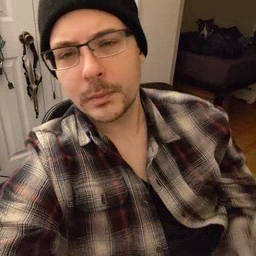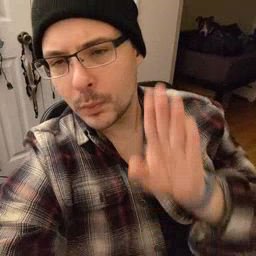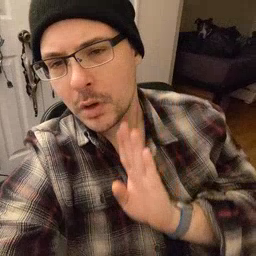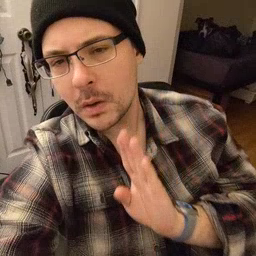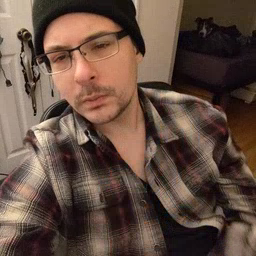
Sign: brown